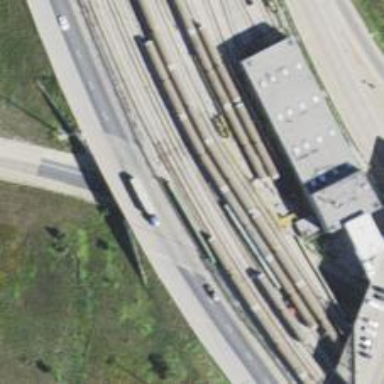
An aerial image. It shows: Bridge over electrified rail yard.